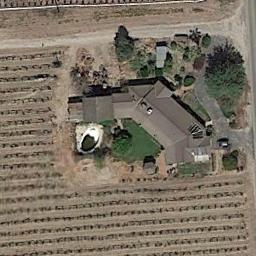
Label: residential